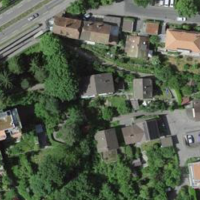
EUNIS habitat code: 55
Species observed at this site:
Poa annua